Question: Hy,..

Thanks..!
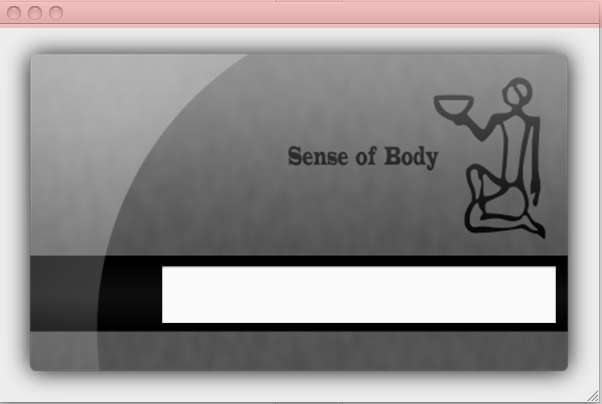
Answer: 'yourDialog.setUndecorated(true)'should do the trick for the title bar.
For having the Frame transparent. You'll have to work on the root panel with 'yourDialog.getRootPane().setOpaque(false)'on it.